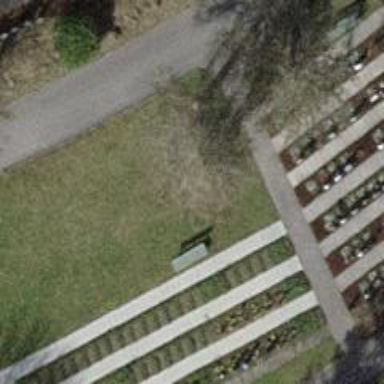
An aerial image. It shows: Brown bench in the vicinity.